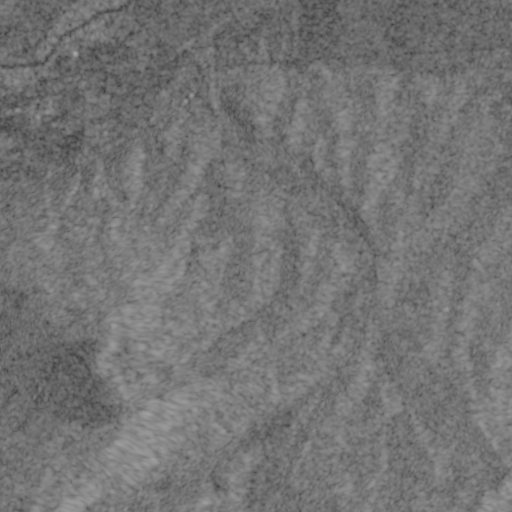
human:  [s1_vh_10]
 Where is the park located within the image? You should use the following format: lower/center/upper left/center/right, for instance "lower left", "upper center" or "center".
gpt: The park is located in the upper center of the image.
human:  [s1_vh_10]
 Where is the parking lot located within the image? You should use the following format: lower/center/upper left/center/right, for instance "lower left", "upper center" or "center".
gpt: The parking lot is located in the upper center of the image.
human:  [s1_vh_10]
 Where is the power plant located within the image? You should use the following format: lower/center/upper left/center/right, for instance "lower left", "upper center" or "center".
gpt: There is no power plant in the image.

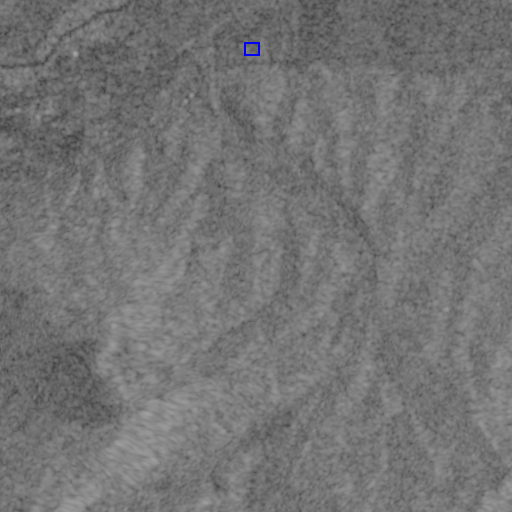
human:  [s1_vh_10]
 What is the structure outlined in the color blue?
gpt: The structure outlined in blue is a park.
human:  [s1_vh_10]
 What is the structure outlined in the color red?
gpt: There is no red outline.